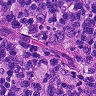
Metastatic tissue present: yes